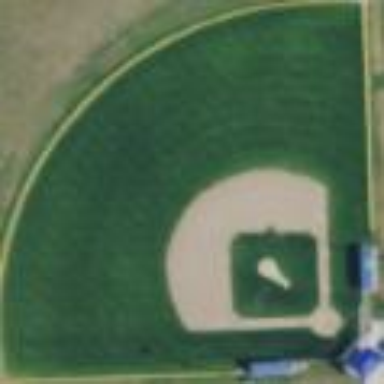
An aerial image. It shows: Baseball pitch for leisure land activities.